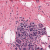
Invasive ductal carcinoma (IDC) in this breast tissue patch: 0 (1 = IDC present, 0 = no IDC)